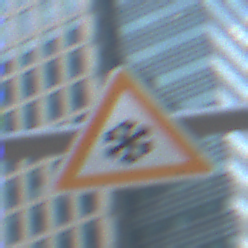
Verkehrszeichen: SchneeOderEisglaette
Umgebung: Outdoor, Urban
Tageszeit: MorningAfternoon
Wetter: PartlyCloudy
Licht: Natural
Jahreszeit: NotSpecified
Kontrast: LowContrast